Question: I have a sample table that capture user visits
'''
User|Visit|Date--
Mike|01|1/9/2020--
Mike|01|3/9/2020--
Mike|01|10/9/2020--
John|01|12/9/2020--
John|01|20/9/2020--
Carl|01|16/9/2020--
Carl|01|18/9/2020--
Carl|01|20/9/2020
'''
I want to create a MySQL query such that it captures all the fields/rows from table and create an additional column "last 7Days". In this column, the idea is to sum all visits from the user from the last 7 days.
The outcome I'm looking out it is something like this

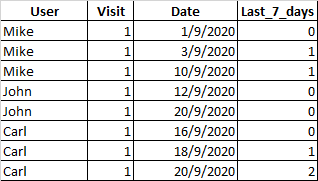
Answer: you can use window function with 'range'
check this out
'''
select t.*,
sum(visit) over (partition by user order by 'Date'
range between interval + 7 day preceding and current row ) -1 as x
from t
'''
<URL>